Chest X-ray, AP view. Patient: 12 years old, sex M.
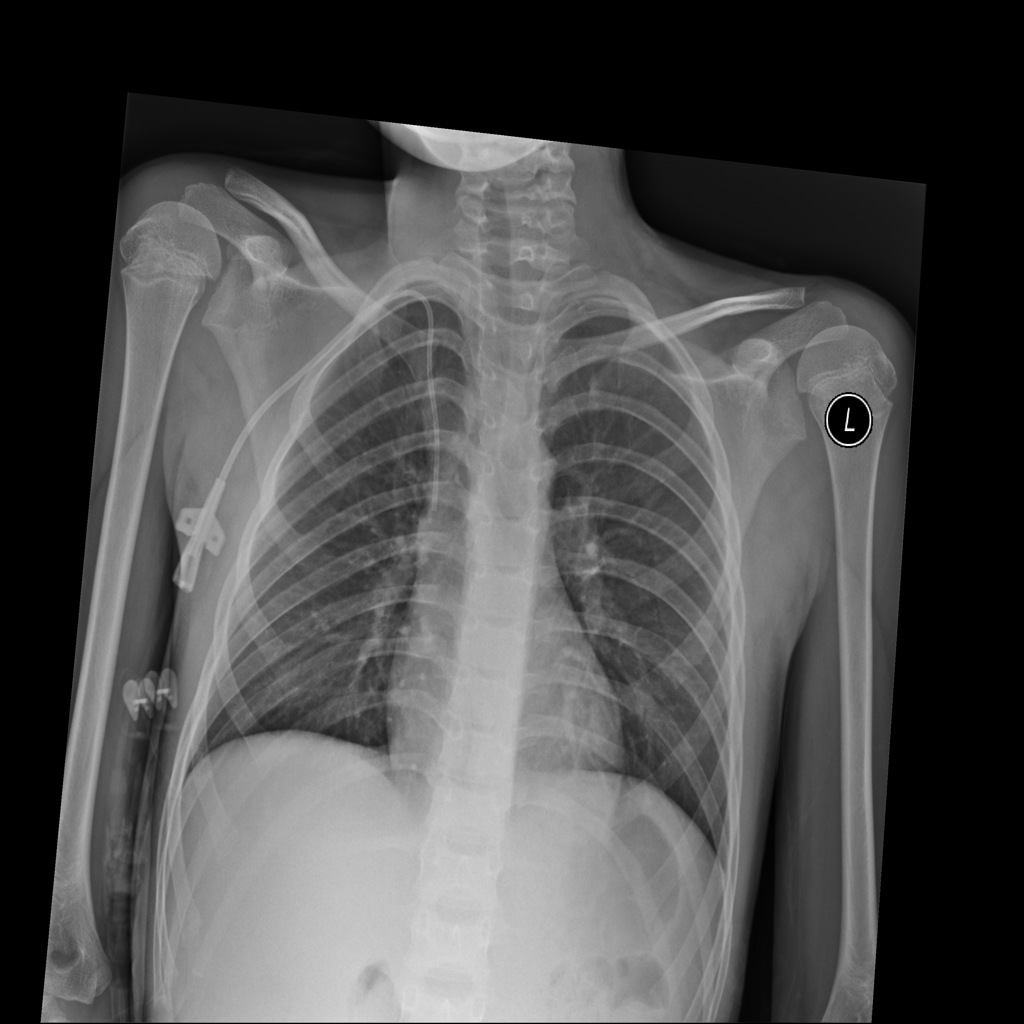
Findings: No Finding